Modality: CBCT
Slice 38 of 94
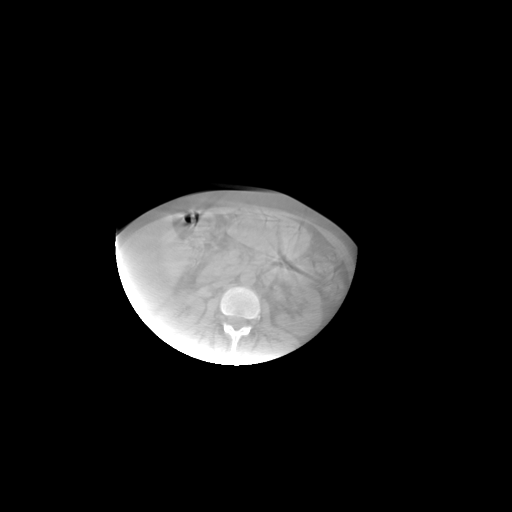